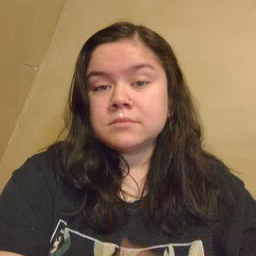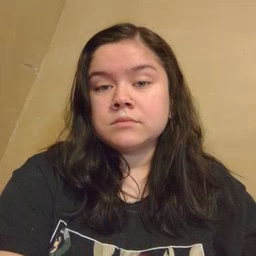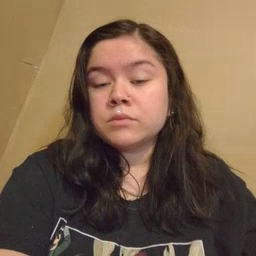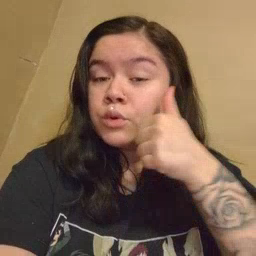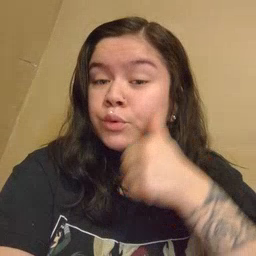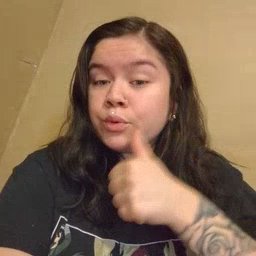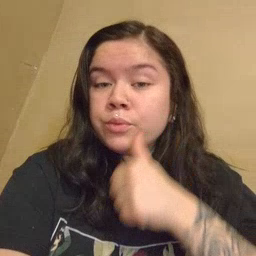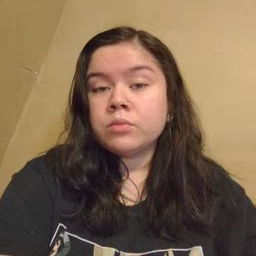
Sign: girl